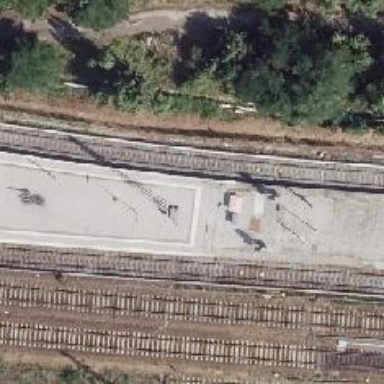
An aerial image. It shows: Railway signal.